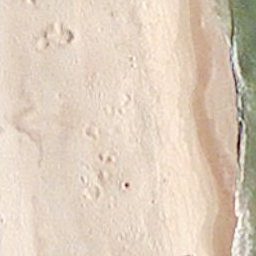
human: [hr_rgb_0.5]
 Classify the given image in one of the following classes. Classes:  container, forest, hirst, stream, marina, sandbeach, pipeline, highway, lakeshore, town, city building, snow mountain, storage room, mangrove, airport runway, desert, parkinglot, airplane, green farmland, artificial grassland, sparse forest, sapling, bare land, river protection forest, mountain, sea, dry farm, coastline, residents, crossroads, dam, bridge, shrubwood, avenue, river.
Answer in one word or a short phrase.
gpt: sandbeach